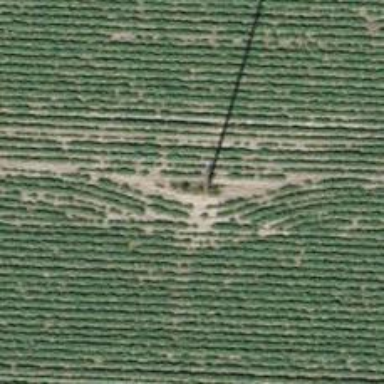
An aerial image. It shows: Power pole.